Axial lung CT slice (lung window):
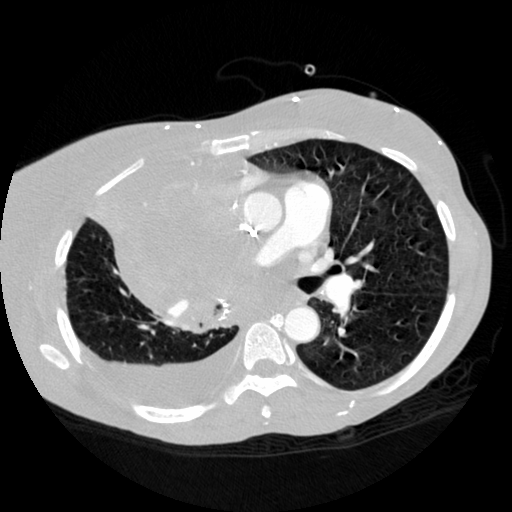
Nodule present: no